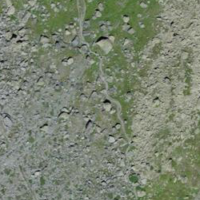
EUNIS habitat code: 48
Species observed at this site:
Juncus jacquinii